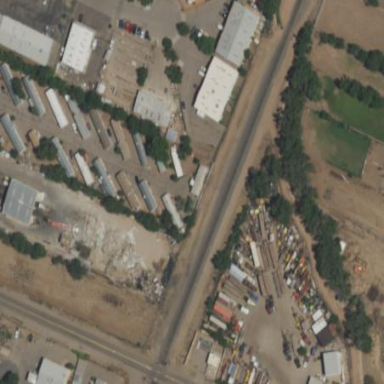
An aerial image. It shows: Industrial area designated as scrap yard.